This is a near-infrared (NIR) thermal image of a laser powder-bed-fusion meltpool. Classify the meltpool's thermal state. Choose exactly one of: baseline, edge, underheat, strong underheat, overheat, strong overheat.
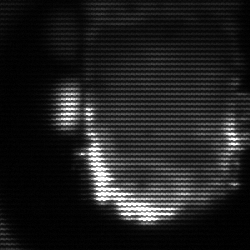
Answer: baseline